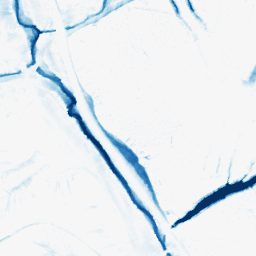
Category: morphological
Decomposition family: morphological
Decomposition parameters: operation: closing
size: 10
Upsampling method: bicubic
Upsampling parameters: scale: 4
Upsampling scale: 4